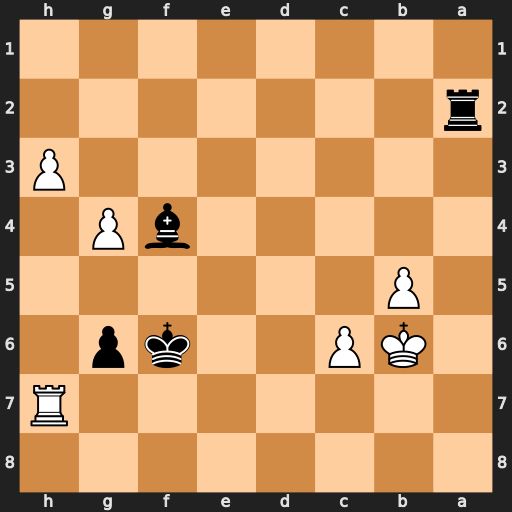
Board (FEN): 8/7R/1KP2kp1/1P6/5bP1/7P/r7/8
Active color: b
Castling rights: -
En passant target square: -
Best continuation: Be3+ Kb7 Ra7+ Kb8 Rxh7